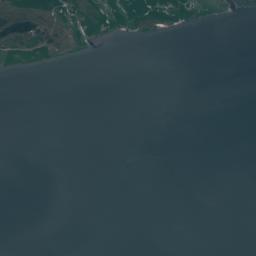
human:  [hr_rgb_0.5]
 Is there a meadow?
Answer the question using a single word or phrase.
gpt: yes

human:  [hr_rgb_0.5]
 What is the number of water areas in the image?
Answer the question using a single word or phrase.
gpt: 32

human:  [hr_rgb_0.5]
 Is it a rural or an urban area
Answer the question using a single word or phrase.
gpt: rural

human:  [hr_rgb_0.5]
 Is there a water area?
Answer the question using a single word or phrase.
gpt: yes

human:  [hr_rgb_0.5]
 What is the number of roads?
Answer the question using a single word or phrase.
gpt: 23

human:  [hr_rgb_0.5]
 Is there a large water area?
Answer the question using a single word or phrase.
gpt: yes

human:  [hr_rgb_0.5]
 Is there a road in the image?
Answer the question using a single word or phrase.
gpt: yes

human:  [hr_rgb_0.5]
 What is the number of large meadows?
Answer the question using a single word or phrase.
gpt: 1

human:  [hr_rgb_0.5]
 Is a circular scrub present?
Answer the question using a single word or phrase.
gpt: yes

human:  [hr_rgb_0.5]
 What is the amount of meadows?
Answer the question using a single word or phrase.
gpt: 177

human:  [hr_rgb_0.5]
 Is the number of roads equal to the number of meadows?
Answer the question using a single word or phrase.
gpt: no

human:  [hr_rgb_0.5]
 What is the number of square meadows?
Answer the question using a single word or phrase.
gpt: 0

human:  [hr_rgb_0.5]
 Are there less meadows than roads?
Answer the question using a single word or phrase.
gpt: no

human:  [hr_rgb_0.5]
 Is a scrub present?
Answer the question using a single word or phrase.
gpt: yes

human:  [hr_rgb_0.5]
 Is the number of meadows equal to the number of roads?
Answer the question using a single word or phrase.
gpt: no

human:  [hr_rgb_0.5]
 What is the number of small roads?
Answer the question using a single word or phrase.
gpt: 23

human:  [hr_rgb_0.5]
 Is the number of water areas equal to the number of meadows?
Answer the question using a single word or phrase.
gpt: no

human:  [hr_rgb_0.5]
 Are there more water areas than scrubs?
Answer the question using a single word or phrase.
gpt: yes

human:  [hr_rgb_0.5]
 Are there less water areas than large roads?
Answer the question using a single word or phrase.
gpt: no

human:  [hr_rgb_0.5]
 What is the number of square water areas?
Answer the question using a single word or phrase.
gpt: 1

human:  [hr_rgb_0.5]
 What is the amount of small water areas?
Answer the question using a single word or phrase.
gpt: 29

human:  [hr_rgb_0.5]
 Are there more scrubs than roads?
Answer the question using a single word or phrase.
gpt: no

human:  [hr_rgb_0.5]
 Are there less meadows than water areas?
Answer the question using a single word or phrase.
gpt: no

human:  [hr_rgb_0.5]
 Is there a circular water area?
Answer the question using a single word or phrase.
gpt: yes

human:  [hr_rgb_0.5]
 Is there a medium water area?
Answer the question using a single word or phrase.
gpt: yes

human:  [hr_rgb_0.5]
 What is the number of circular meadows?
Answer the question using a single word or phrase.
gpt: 0

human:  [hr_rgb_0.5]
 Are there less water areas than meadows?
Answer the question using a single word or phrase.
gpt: yes

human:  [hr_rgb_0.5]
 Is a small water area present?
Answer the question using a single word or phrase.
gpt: yes

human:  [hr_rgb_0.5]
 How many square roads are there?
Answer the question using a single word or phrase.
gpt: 0

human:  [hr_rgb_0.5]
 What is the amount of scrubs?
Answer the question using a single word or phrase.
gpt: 13

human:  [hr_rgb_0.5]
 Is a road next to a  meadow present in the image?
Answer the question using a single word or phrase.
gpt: yes

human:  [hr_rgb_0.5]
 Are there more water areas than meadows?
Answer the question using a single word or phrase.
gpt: no

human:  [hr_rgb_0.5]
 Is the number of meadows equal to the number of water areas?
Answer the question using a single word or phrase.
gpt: no

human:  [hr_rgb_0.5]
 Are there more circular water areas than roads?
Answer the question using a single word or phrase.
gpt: no

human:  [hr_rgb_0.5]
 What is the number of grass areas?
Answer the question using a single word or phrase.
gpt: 3

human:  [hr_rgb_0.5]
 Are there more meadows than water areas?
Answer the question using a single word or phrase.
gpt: yes

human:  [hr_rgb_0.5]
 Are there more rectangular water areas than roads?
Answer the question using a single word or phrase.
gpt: no

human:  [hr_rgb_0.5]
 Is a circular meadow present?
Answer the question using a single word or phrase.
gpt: no

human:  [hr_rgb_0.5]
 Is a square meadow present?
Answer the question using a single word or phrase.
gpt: no

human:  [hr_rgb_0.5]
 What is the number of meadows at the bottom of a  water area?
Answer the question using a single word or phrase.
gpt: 177

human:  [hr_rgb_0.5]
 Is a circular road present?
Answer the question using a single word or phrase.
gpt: no

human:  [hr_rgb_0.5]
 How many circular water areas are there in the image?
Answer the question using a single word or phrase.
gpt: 1

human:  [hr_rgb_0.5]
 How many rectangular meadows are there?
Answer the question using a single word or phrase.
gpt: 116

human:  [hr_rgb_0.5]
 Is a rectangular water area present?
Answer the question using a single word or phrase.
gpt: yes

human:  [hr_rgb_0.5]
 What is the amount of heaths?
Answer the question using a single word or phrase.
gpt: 1

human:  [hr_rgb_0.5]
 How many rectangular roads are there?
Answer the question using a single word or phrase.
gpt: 0

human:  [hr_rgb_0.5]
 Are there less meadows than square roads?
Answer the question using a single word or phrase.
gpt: no

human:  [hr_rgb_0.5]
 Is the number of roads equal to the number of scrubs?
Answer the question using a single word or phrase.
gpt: no

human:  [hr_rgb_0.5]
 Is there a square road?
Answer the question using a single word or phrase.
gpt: no

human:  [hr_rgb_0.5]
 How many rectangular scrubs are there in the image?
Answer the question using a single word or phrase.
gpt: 3

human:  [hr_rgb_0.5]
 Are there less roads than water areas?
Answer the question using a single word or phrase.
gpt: yes

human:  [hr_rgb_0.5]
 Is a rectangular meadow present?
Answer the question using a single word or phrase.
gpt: yes

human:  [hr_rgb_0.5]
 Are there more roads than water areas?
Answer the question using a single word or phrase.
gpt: no

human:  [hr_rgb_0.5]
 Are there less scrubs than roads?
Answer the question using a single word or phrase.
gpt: yes

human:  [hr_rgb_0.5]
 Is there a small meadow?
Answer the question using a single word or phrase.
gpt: yes

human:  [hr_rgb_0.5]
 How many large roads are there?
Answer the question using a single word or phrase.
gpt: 0

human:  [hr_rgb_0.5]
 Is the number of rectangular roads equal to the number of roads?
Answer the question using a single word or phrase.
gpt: no

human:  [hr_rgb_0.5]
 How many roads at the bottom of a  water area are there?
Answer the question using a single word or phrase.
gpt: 21

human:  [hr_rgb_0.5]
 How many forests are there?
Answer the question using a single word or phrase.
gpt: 2

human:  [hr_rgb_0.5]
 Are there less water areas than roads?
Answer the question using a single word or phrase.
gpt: no

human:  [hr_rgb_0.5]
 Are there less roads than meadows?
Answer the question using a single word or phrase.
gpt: yes

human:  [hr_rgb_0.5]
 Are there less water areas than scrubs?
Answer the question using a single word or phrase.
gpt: no

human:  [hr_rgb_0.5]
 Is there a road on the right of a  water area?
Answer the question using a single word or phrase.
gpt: yes

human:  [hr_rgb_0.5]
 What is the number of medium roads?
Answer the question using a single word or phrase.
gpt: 0